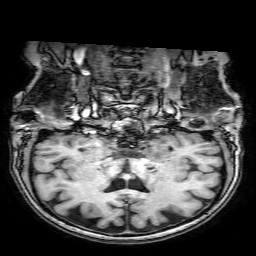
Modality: T1w
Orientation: sagittal
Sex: female
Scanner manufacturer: philips
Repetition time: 0.008104 s
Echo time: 0.0037 s